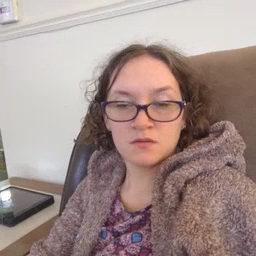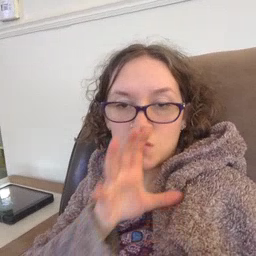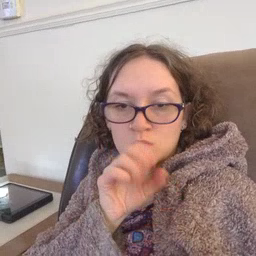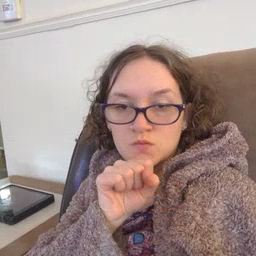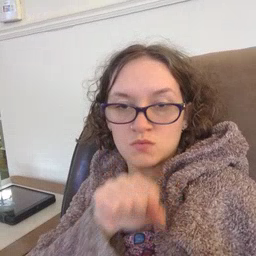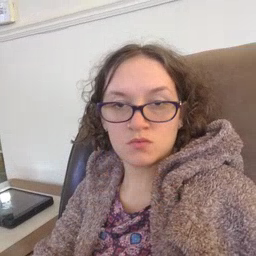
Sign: orange